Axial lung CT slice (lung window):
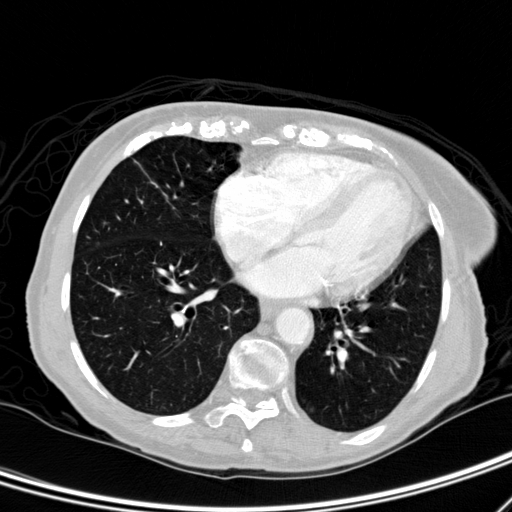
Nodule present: no